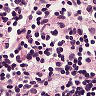
Metastatic tissue present: no